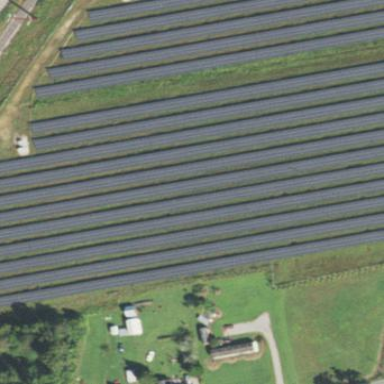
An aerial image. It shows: Solar power generator with photovoltaic panels.